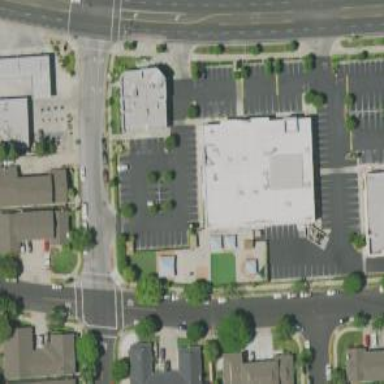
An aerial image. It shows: Veterinary facility.